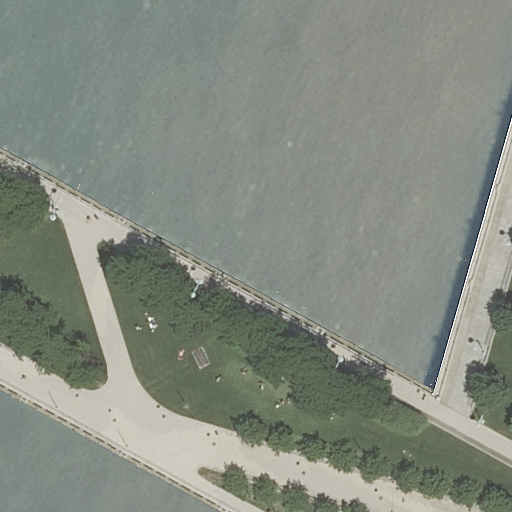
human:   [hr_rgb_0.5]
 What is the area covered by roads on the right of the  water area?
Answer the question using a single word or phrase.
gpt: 0m2

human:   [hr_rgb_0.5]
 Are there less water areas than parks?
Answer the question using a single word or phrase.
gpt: no

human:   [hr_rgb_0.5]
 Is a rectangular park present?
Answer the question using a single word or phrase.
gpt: yes

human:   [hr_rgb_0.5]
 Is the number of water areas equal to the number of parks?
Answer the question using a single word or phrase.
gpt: yes

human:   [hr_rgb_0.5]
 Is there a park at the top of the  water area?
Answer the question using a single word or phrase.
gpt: yes

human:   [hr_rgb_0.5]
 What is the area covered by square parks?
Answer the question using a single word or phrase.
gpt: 0m2

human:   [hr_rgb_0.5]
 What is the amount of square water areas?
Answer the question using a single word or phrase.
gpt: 0

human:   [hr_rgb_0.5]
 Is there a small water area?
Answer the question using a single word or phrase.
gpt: no

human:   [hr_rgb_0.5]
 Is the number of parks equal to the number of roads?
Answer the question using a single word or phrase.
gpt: no

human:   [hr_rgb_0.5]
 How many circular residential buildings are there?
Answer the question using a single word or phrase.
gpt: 0

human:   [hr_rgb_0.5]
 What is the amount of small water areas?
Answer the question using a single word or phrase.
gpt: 0

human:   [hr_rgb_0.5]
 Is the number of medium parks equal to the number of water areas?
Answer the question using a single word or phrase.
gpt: yes

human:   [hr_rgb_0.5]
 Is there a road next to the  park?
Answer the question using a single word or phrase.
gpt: yes

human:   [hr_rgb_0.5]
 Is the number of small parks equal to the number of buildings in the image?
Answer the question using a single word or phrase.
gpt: yes

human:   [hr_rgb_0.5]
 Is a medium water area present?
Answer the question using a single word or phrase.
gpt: no

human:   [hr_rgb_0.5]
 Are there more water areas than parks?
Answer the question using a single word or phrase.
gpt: no

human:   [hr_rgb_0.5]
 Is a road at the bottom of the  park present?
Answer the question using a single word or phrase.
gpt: yes

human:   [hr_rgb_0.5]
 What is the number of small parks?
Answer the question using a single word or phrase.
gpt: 0

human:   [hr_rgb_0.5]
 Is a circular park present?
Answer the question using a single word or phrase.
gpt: no

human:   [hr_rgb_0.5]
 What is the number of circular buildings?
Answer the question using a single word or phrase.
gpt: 0

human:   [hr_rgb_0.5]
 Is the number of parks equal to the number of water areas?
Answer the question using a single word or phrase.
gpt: yes

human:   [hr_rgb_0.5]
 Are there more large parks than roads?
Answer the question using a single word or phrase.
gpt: no

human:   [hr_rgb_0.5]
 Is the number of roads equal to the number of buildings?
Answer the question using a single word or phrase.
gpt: no

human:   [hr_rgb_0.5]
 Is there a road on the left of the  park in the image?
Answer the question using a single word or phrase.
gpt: yes

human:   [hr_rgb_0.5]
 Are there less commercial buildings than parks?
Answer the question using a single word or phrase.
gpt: yes

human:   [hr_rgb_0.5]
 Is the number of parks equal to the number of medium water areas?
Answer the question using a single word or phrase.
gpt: no

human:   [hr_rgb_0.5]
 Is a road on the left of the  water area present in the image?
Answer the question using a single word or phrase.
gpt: yes

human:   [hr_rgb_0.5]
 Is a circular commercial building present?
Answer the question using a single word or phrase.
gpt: no

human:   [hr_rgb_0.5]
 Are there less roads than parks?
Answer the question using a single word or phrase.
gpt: no

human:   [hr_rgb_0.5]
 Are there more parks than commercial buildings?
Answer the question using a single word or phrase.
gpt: yes

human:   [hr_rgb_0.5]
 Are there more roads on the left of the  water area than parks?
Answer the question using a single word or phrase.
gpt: no

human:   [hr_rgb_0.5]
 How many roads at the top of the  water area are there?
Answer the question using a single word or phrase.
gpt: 0

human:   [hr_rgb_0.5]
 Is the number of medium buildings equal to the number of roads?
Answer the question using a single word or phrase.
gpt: no

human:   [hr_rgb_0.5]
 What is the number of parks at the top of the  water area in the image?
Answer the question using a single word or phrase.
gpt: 1

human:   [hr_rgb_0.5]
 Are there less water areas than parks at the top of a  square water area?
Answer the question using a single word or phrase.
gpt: no

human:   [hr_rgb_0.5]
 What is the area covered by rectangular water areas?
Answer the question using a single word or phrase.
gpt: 0m2